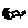
Label: cloud